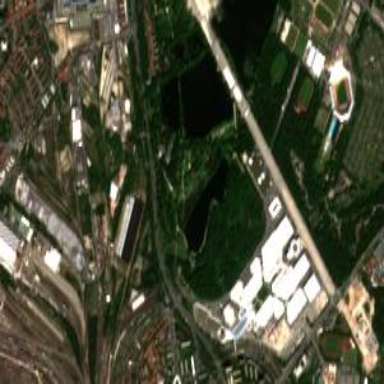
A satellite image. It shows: Commercial area used as exhibition center.